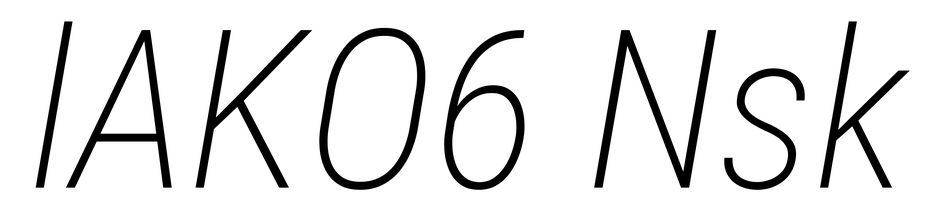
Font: Roboto-Italic_Condensed_ExtraLight_Italic